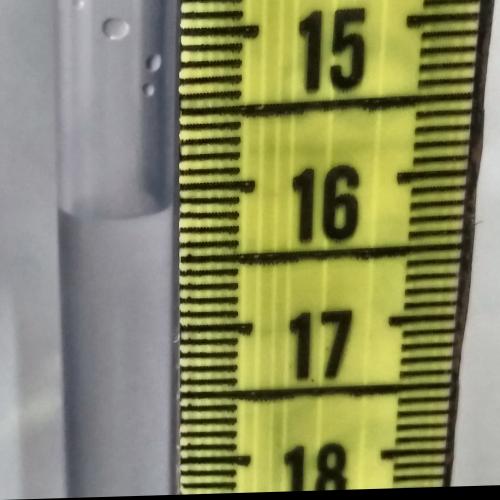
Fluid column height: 16.2 cm